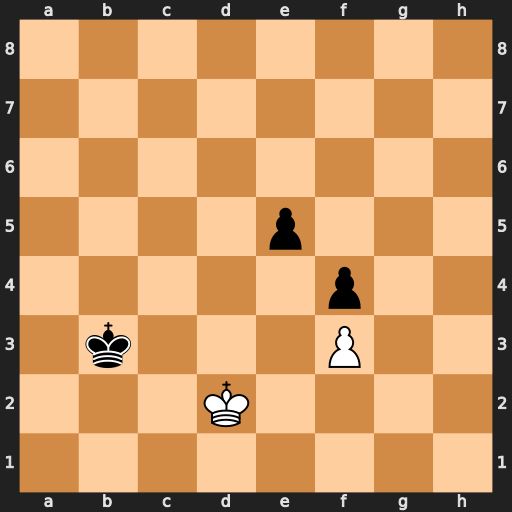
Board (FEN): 8/8/8/4p3/5p2/1k3P2/3K4/8
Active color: w
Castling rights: -
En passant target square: -
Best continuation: Kd3 Kb4 Ke4